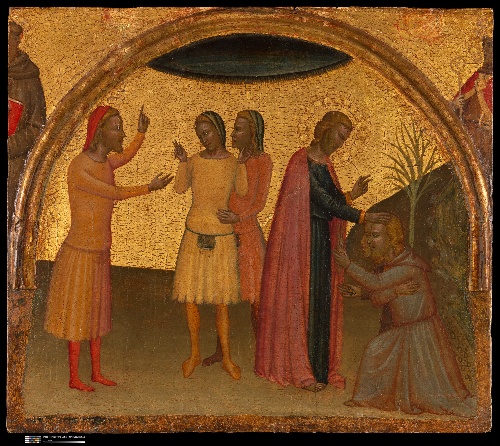
Title: Saint John the Evangelist with Acteus and Eugenius
Artist: Francescuccio Ghissi (Francesco di Cecco Ghissi)
Artist bio: Italian, Marchigian, active 1359–74
Date: ca. 1370
Object type: Painting
Classification: Paintings
Medium: Tempera on wood, gold ground
Dimensions: 14 3/8 x 16 1/4 in. (36.5 x 41.3 cm)
Department: European Paintings
Credit line: Gift of Mrs. W. Murray Crane, 1969
Accession year: 1969
Repository: Metropolitan Museum of Art, New York, NY
Tags: Men|Women|Saint John the Evangelist